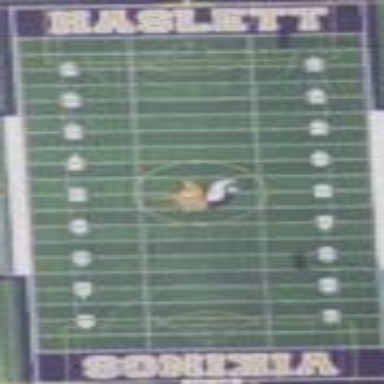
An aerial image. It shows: American football stadium with artificial turf.